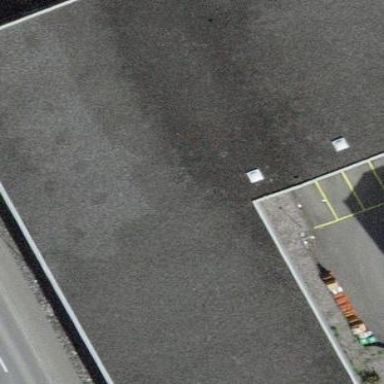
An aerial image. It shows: Commercial building.